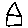
Label: house